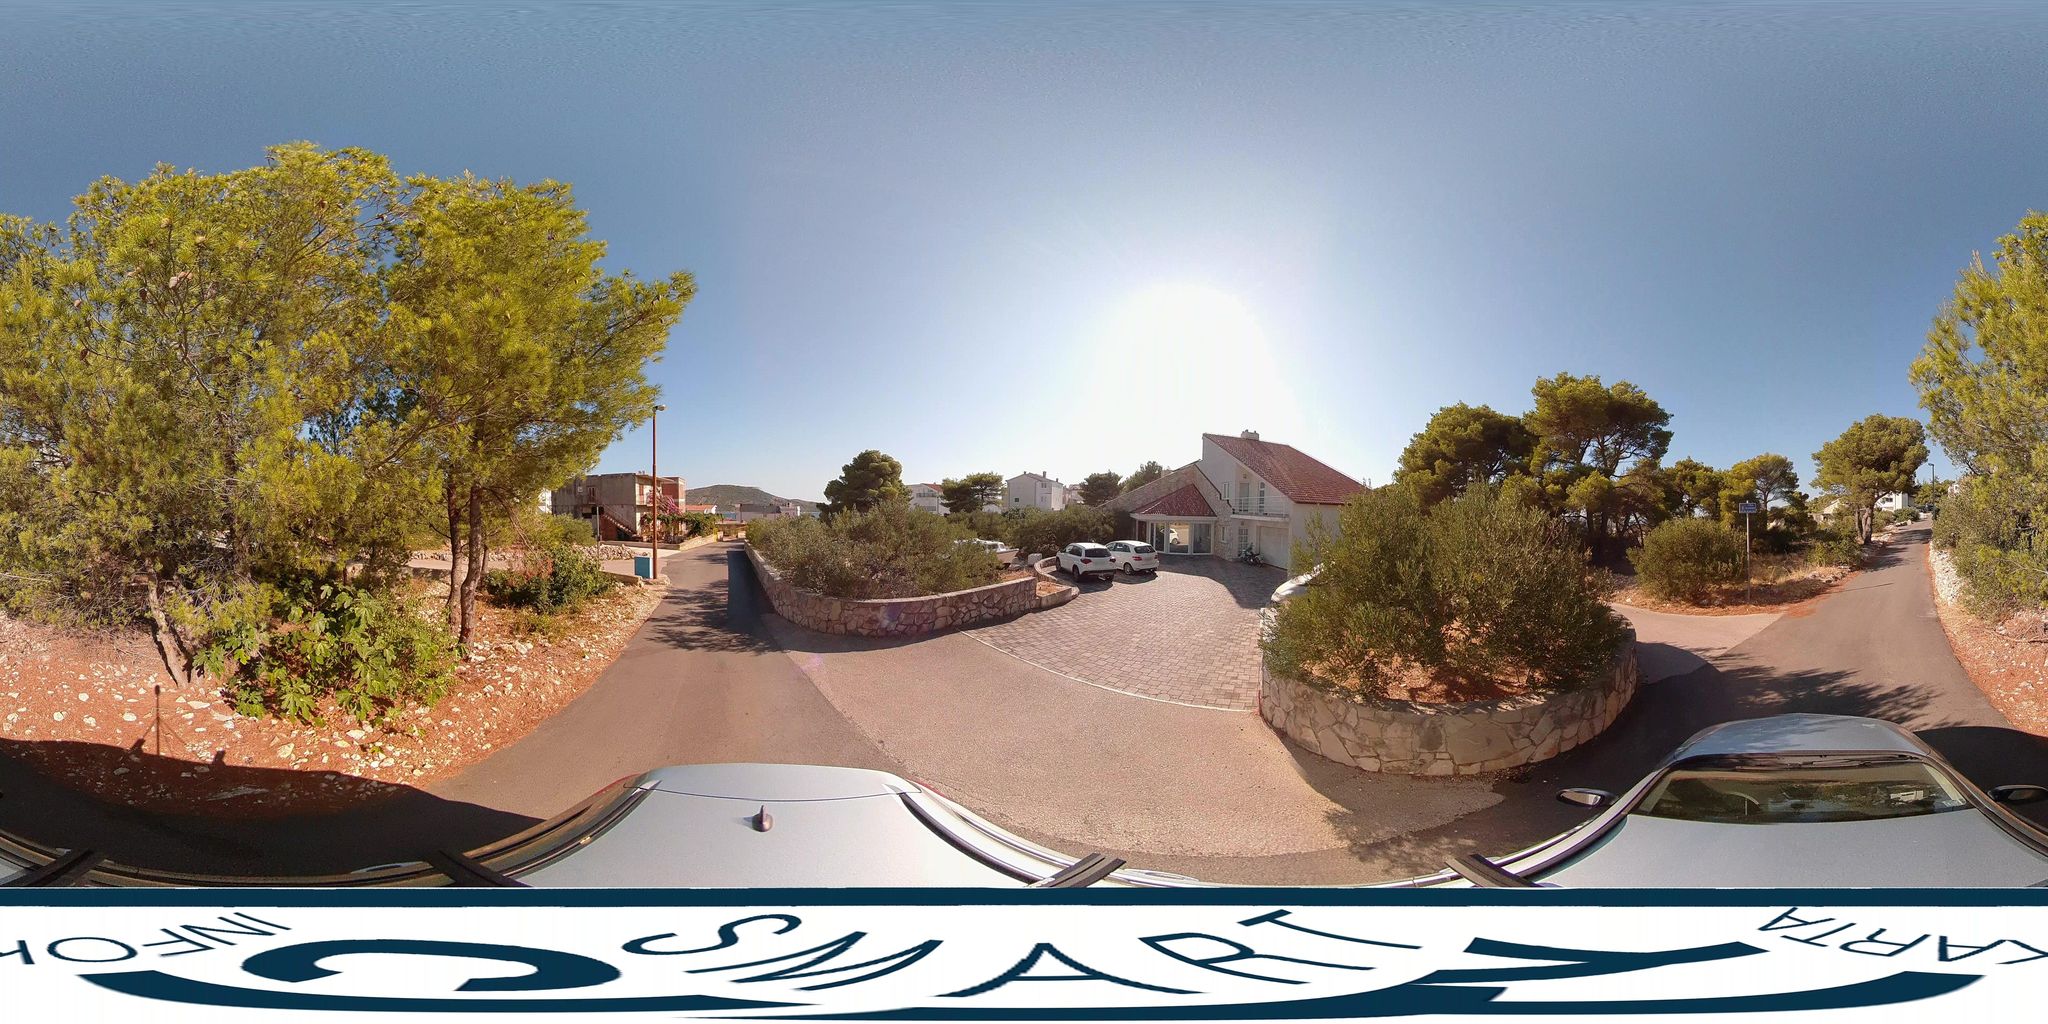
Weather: clear
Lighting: day
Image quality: slightly poor
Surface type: cycling surface
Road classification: residential
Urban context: low density rural
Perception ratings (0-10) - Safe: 1.71, Lively: 7.11, Beautiful: 8.42, Boring: 4.05, Depressing: 5.02, Wealthy: 6.23